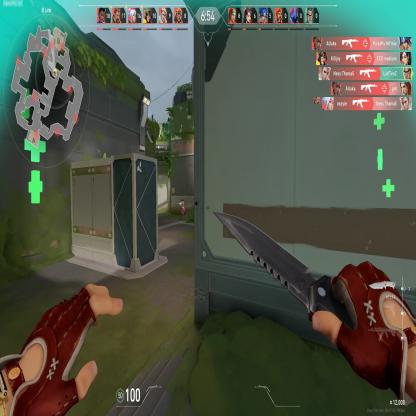
Label: enemy